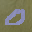
Label: 0